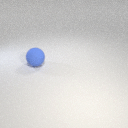
large blue rubber sphere